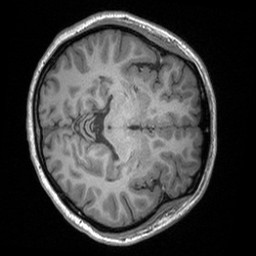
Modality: T1w
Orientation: axial
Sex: female
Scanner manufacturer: siemens
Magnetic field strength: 3 T
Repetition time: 1.9 s
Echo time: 0.00252 s